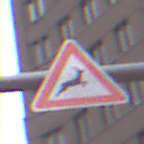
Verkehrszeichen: WildwechselLinks
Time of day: MorningAfternoon
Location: Outdoor (Urban)
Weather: Overcast
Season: NotSpecified
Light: Natural